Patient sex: M
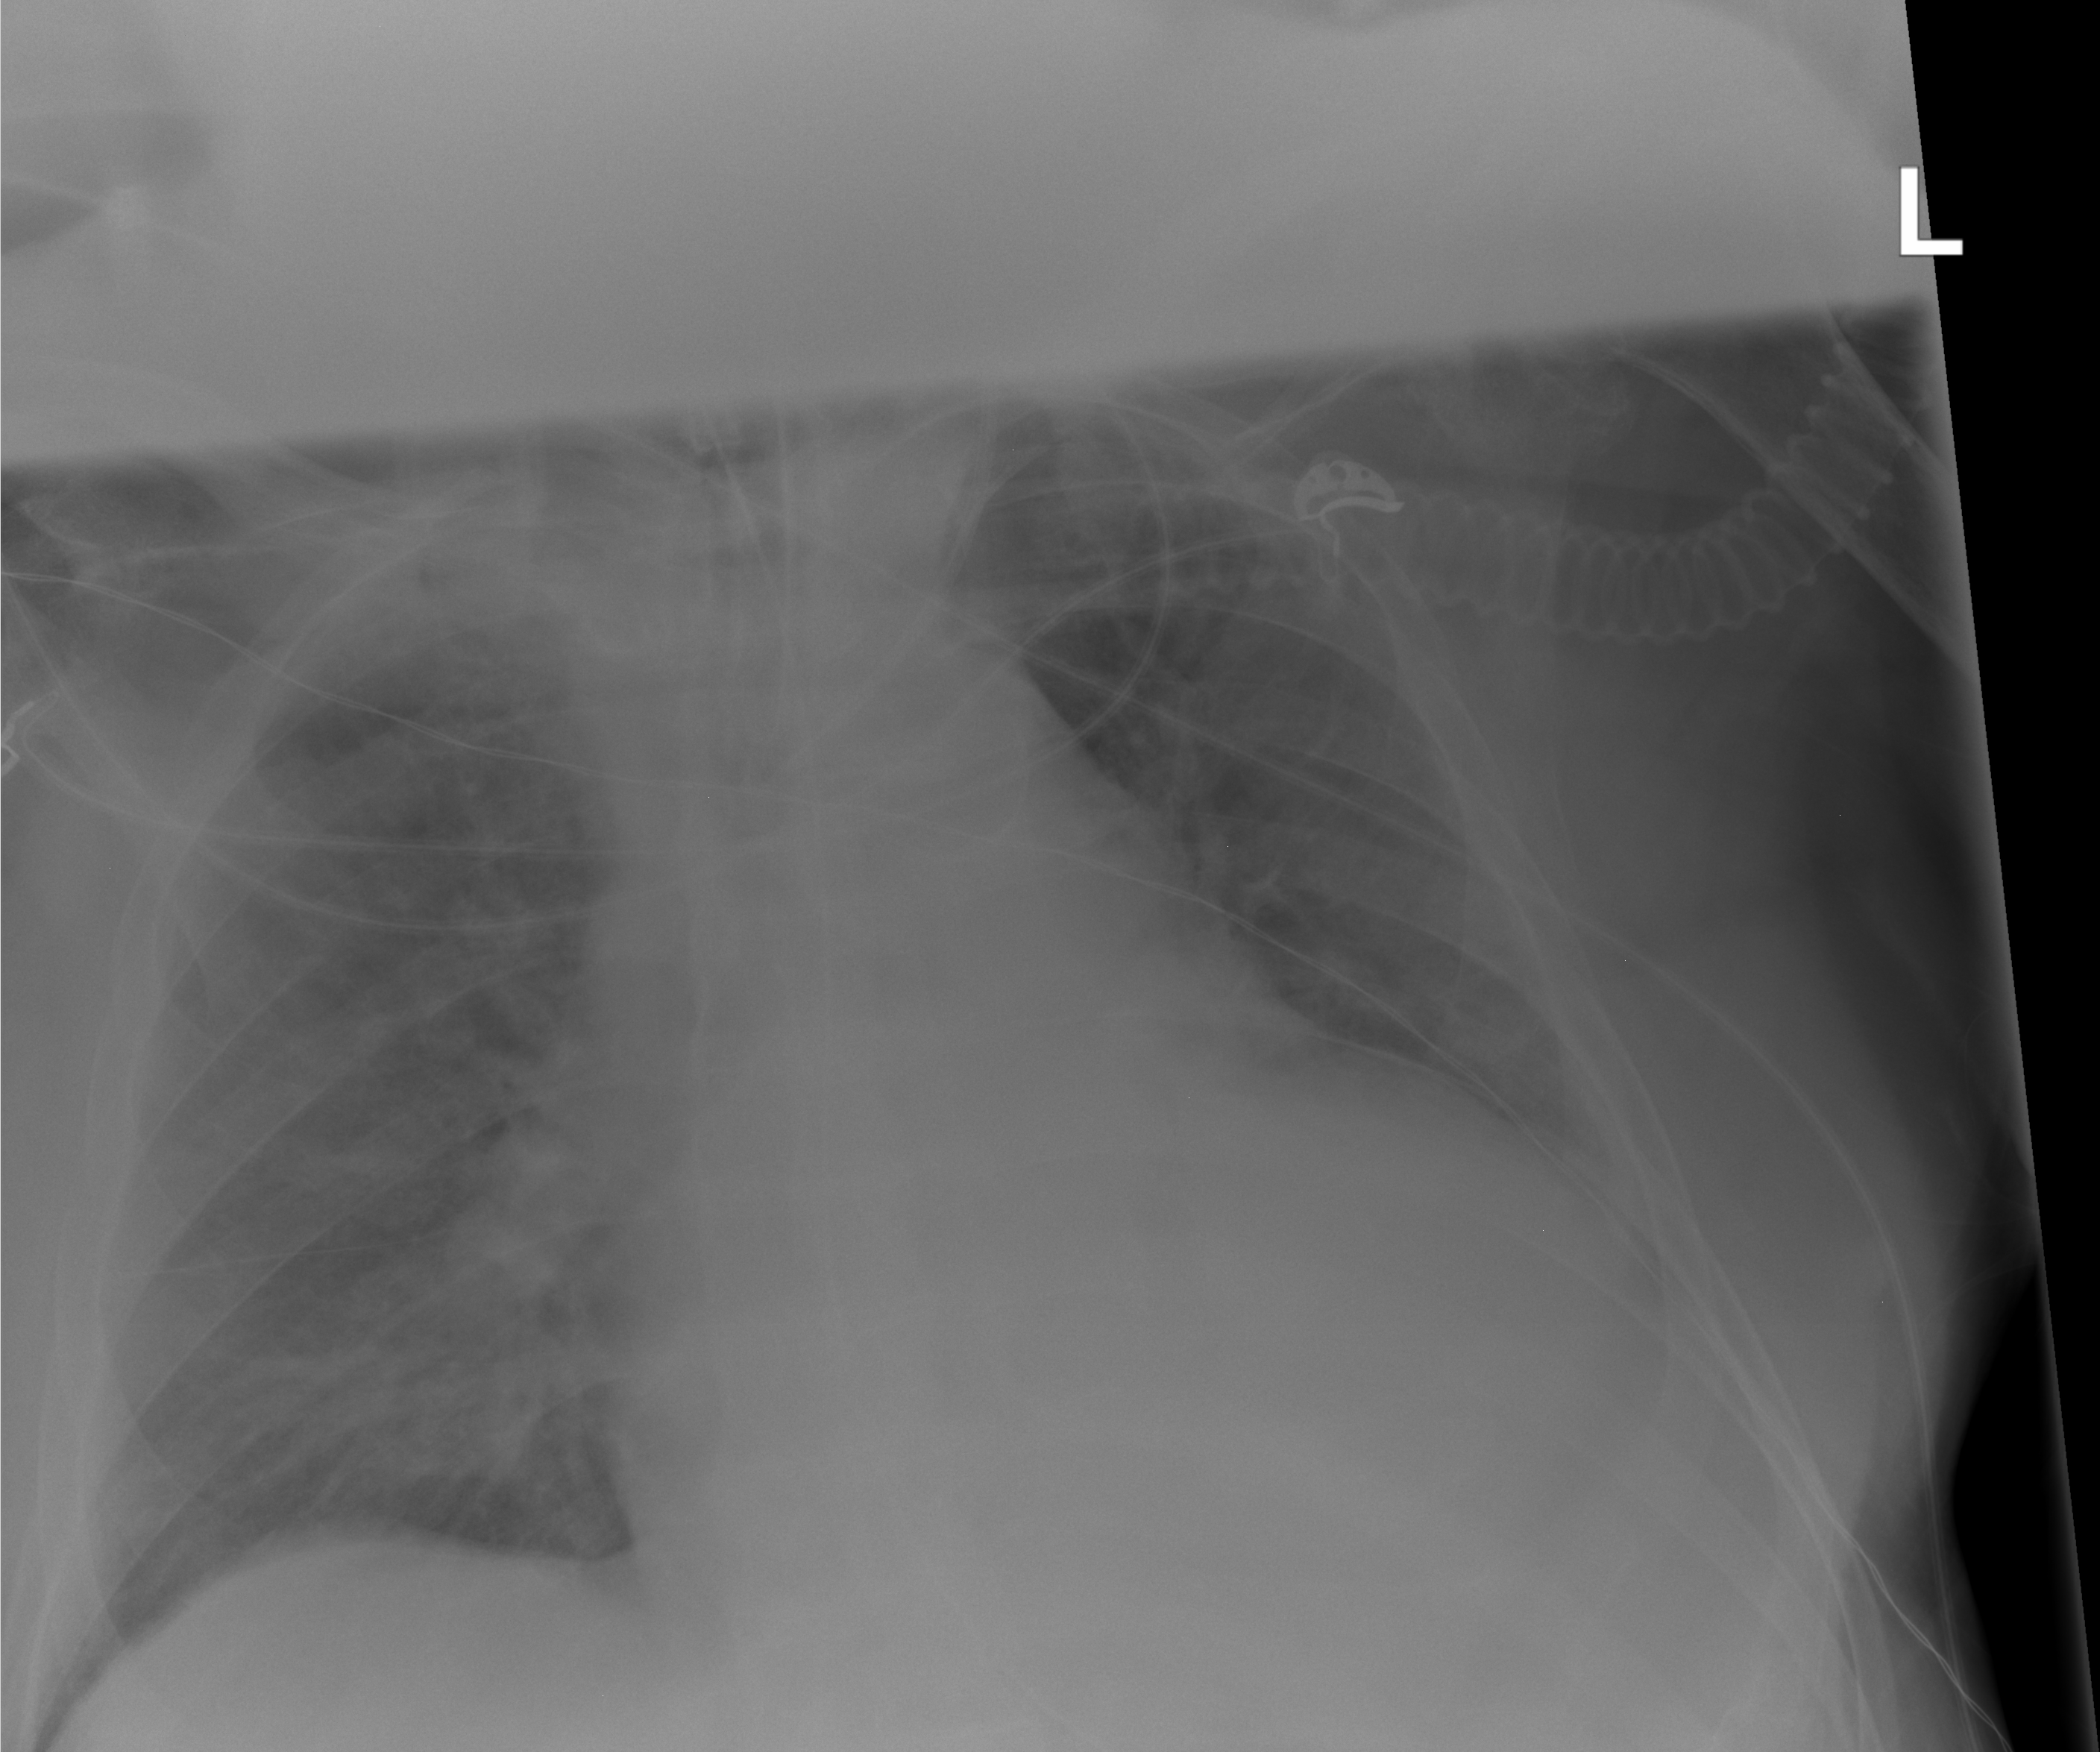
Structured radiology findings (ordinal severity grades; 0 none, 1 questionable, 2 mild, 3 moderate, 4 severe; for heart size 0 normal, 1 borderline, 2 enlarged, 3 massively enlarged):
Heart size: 3
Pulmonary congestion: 2
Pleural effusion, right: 0
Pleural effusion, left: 2
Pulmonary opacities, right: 2
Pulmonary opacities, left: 0
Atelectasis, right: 0
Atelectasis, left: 0